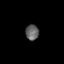
Tissue: prostate
Cell type: B cells
Senescence score: 0.8042
Nuclear area (px): 203
Mean DAPI intensity: 96.217